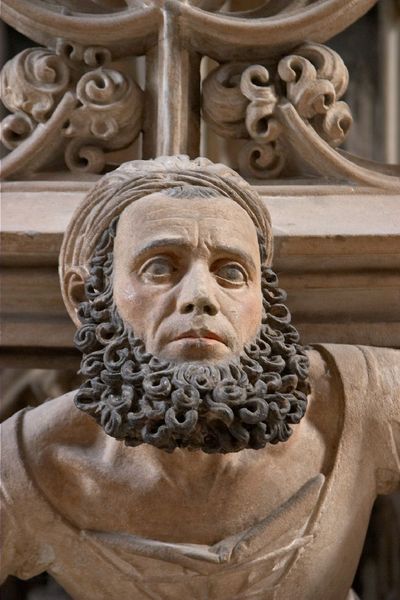
Titel: Sakramentshaus in St. Lorenz in Nürnberg
Künstler: Adam Kraft
Standort: Nürnberg, St. Lorenz (EU - D - B)
Schlagwörter: blätter, mann, schatten, braun, grau, licht, mund, nase, ohr, schwarz, stirn, haube, bart, hemd, augen, falten, stein, bild, hals, kirche, figur, gewand, lippen, locken, schulter, statue, kopftuch, detail, brauen, geländer, plastik, bemalt, foto, adam, sims, dekoletee, kanzel, turban, fassung, bildhauer, starren, kanzle, kanzelfuß, karfft, enlocken